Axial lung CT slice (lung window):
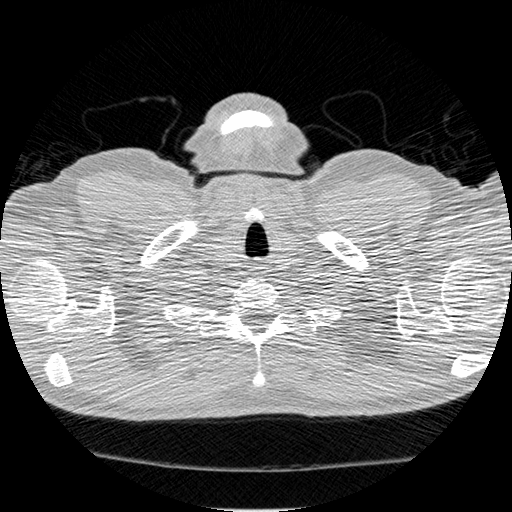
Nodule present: no